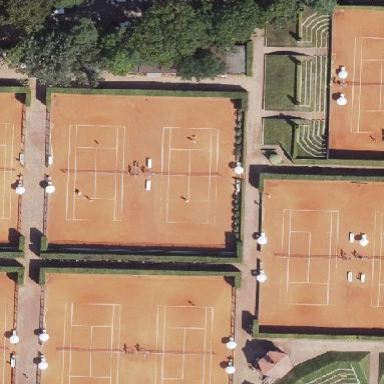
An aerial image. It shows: Tennis court on pitch.